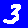
Digit: 3